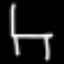
Label: chair